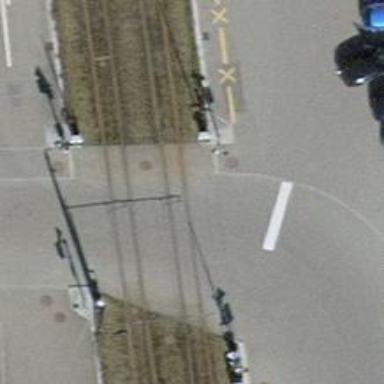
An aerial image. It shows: Level crossing with lights and barriers.